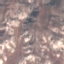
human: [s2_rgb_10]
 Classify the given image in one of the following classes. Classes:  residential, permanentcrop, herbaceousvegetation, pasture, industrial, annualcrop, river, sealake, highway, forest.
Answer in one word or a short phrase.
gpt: HerbaceousVegetation